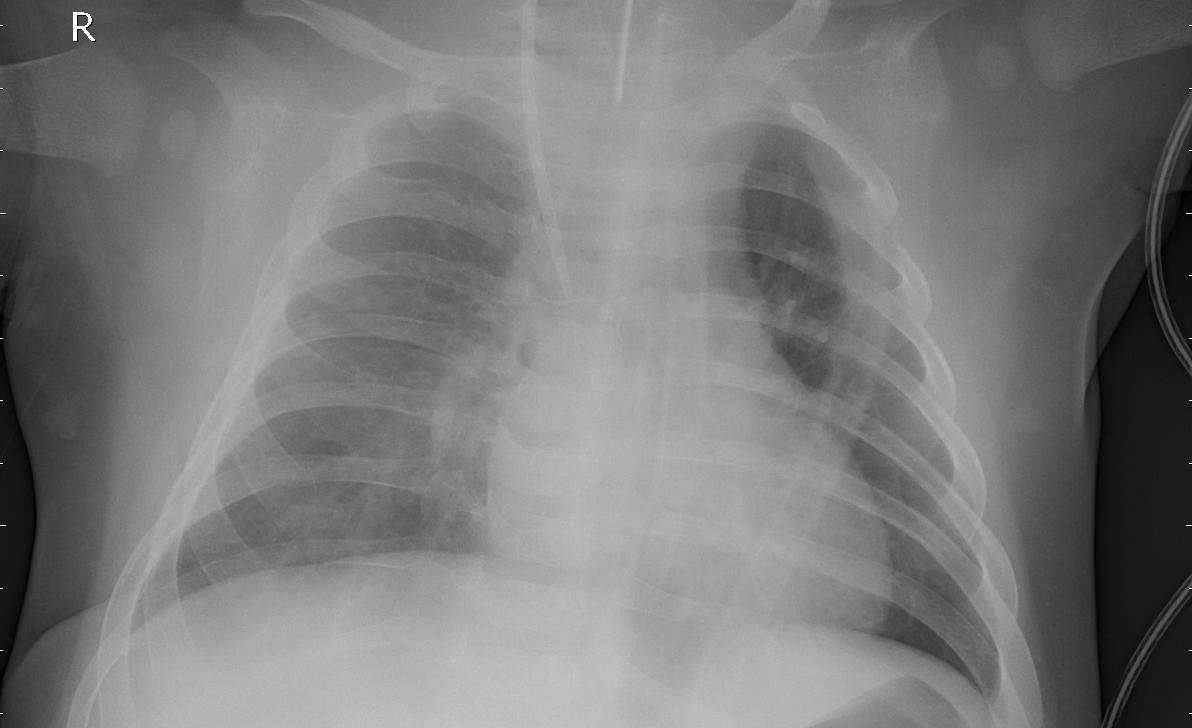
Diagnosis: PNEUMONIA